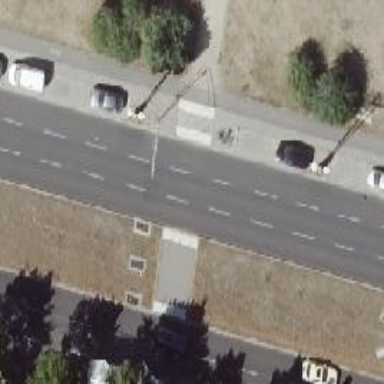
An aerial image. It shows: Unmarked crossing on asphalt footway.